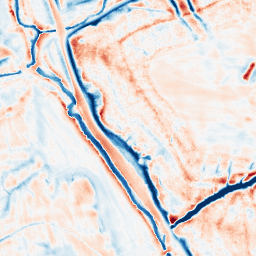
Category: edge_preserving
Decomposition family: bilateral
Decomposition parameters: d: 21
sigma_color: 25
sigma_space: 50
Upsampling method: bicubic
Upsampling parameters: scale: 8
Upsampling scale: 8